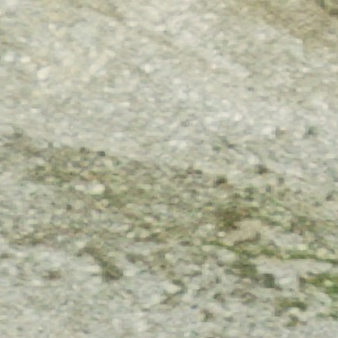
Label: other